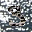
Label: 3